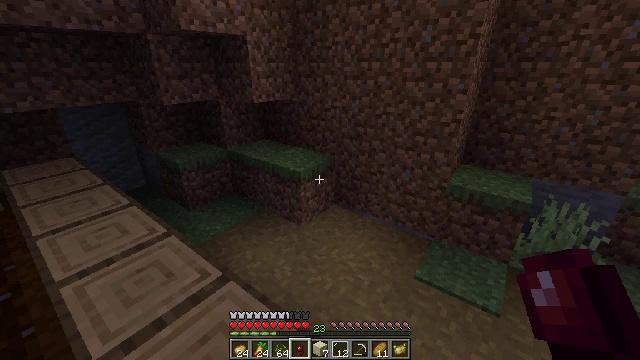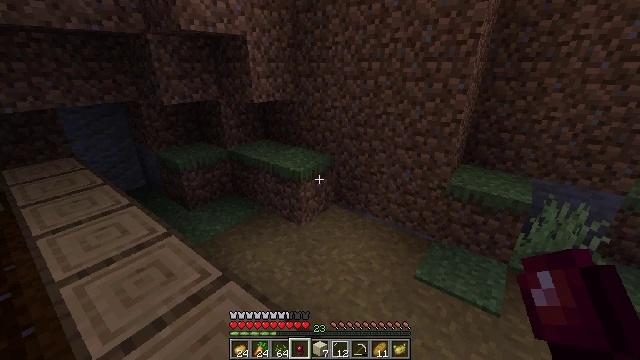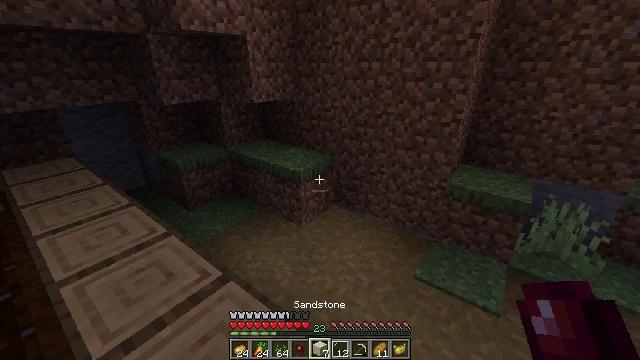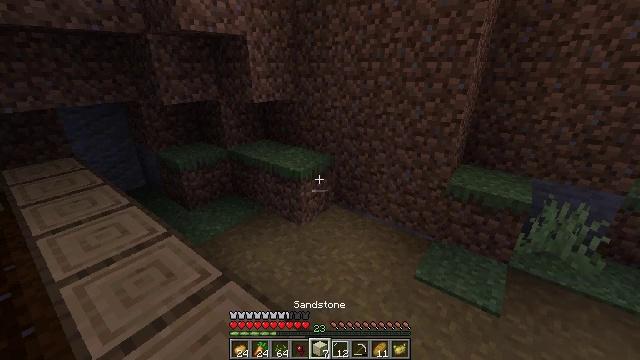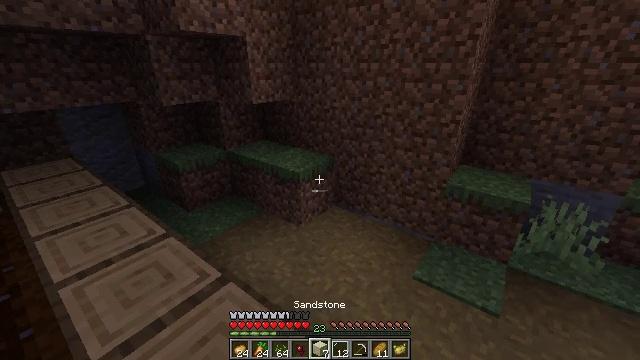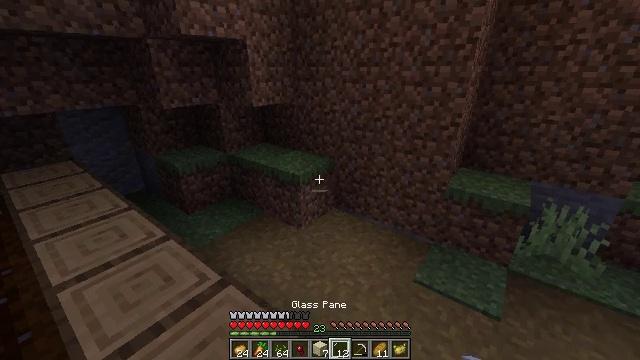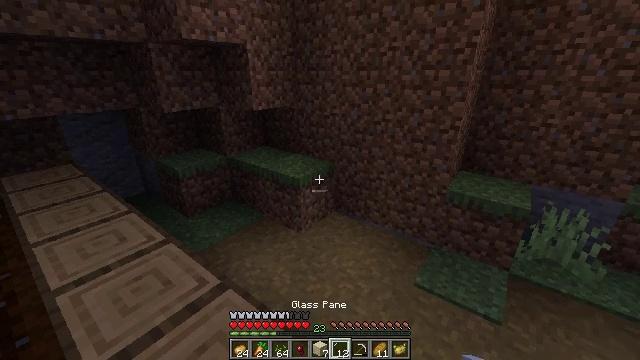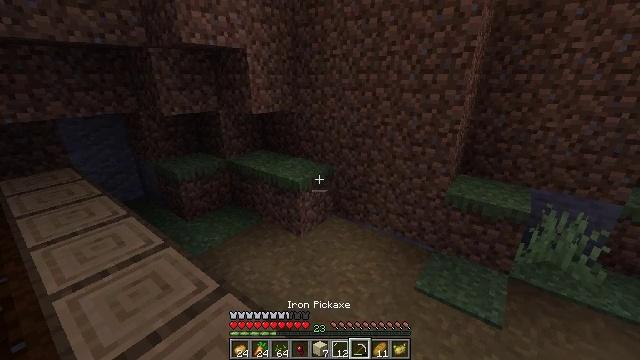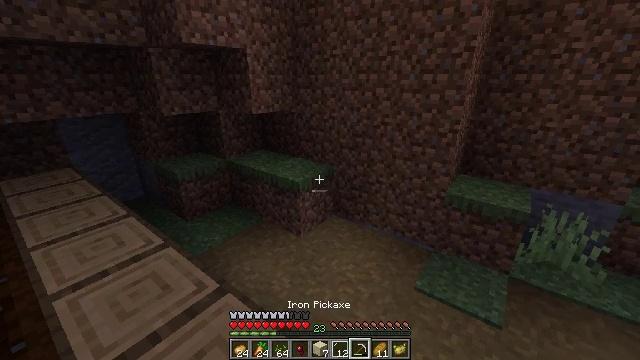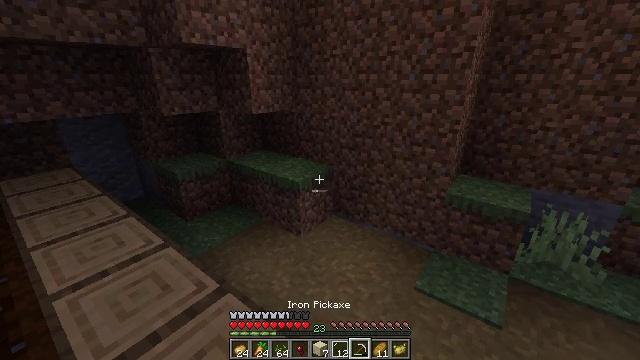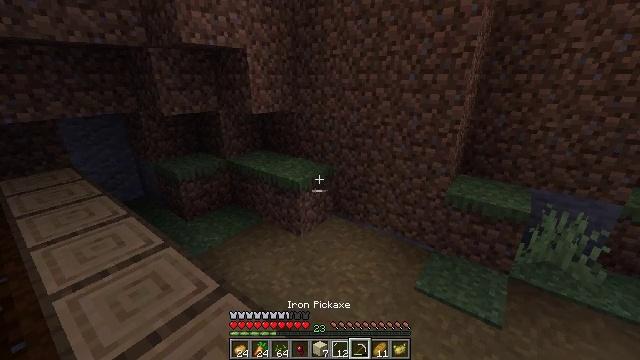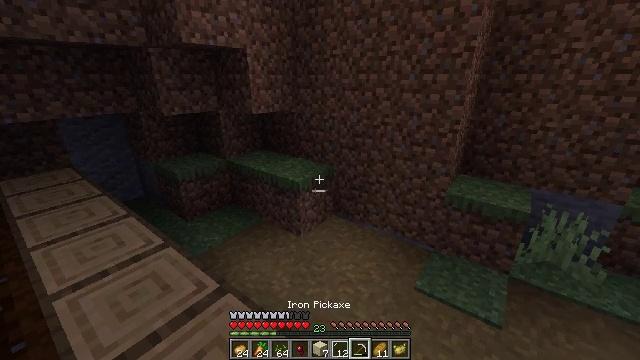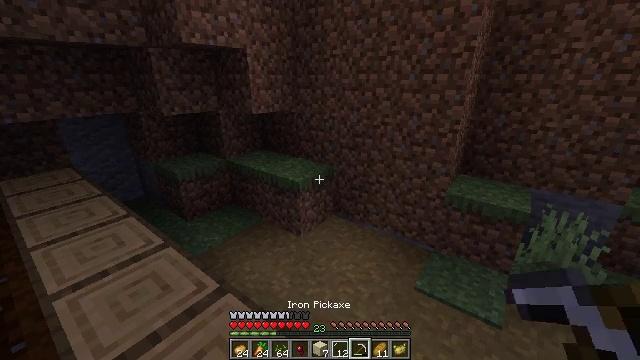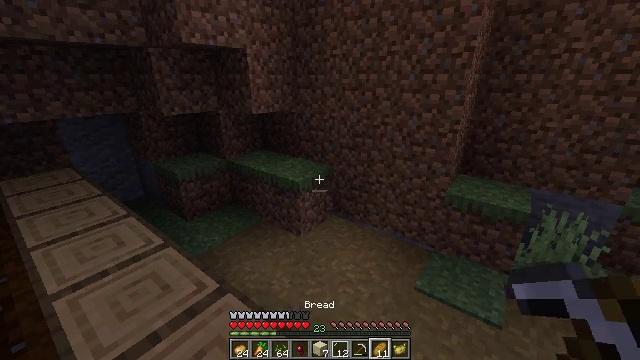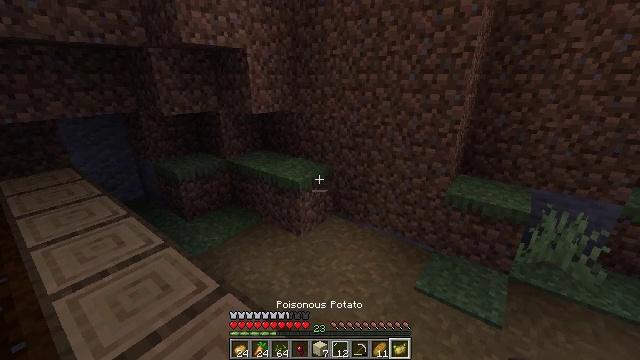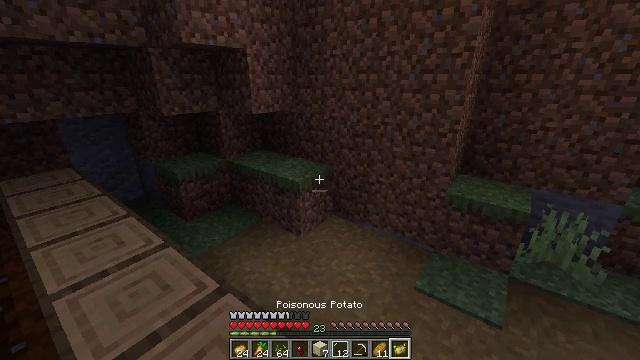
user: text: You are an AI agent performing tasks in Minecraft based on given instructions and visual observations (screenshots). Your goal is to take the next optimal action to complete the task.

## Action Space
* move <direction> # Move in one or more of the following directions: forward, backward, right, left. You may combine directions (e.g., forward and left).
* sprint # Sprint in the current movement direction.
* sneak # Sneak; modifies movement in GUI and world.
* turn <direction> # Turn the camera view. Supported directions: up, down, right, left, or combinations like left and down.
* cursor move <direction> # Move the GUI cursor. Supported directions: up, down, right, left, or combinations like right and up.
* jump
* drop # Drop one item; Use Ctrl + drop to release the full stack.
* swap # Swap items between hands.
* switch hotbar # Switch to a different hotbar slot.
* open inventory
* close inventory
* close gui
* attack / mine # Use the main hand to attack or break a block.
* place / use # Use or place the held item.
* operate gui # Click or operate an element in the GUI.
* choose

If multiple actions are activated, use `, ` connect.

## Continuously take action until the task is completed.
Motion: motion action
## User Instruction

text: Remove a poisonous potato from the inventory.
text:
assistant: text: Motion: no_op
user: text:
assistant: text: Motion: no_op
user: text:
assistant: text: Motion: no_op
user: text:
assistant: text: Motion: no_op
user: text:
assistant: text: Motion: no_op
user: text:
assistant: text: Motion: no_op
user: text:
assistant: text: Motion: no_op
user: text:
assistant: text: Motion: no_op
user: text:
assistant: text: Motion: no_op
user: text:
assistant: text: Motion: no_op
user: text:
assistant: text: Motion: no_op
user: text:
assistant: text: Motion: no_op
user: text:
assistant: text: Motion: no_op
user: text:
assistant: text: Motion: no_op
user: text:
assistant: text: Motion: no_op
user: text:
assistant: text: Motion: no_op
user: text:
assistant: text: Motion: no_op
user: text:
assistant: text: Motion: no_op
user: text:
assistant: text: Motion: no_op
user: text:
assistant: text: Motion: no_op
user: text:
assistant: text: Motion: no_op
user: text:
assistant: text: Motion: no_op
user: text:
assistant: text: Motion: no_op
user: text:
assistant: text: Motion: no_op
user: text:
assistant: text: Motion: no_op
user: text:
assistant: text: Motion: no_op
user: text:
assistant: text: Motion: no_op
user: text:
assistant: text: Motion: no_op
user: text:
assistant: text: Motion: no_op
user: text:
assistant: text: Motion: turn down